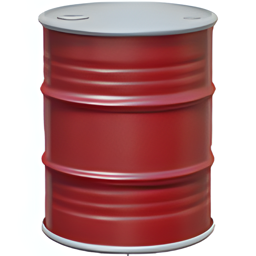
Name: oil drum
Emoji: 🛢
Group: Travel & Places
Sub-group: transport-ground